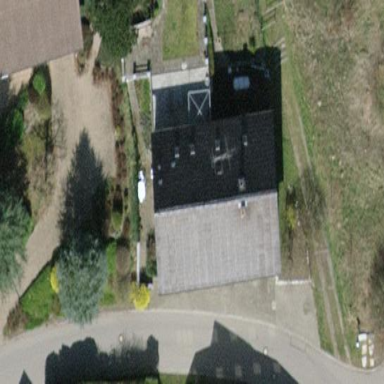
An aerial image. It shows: Detached building with gabled roof.